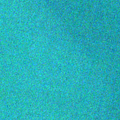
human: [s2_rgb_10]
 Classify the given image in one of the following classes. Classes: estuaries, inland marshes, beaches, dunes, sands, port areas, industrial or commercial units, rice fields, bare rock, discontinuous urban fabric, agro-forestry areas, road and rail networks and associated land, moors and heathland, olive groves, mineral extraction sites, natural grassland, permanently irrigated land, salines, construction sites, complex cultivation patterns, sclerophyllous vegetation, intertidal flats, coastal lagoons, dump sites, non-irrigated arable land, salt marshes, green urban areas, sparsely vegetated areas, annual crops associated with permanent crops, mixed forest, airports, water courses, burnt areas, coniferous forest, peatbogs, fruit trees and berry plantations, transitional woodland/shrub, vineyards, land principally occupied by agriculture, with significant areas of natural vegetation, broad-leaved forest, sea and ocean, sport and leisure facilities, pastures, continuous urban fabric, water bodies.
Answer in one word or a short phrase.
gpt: sea and ocean